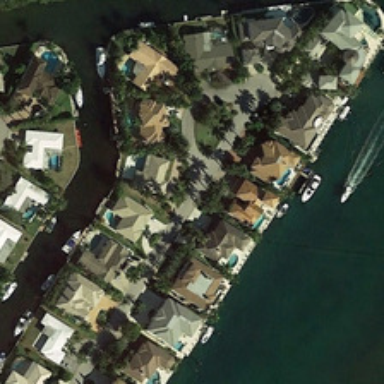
Some buildings and tropical plants are near a river with branches .